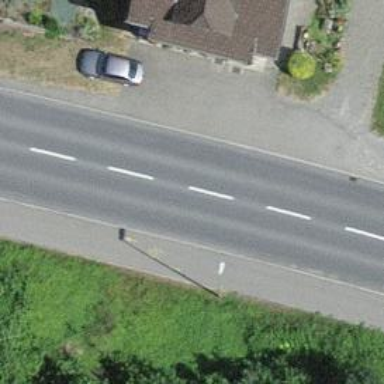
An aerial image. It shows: There is primary highway with cycle track on the left side.